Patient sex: M
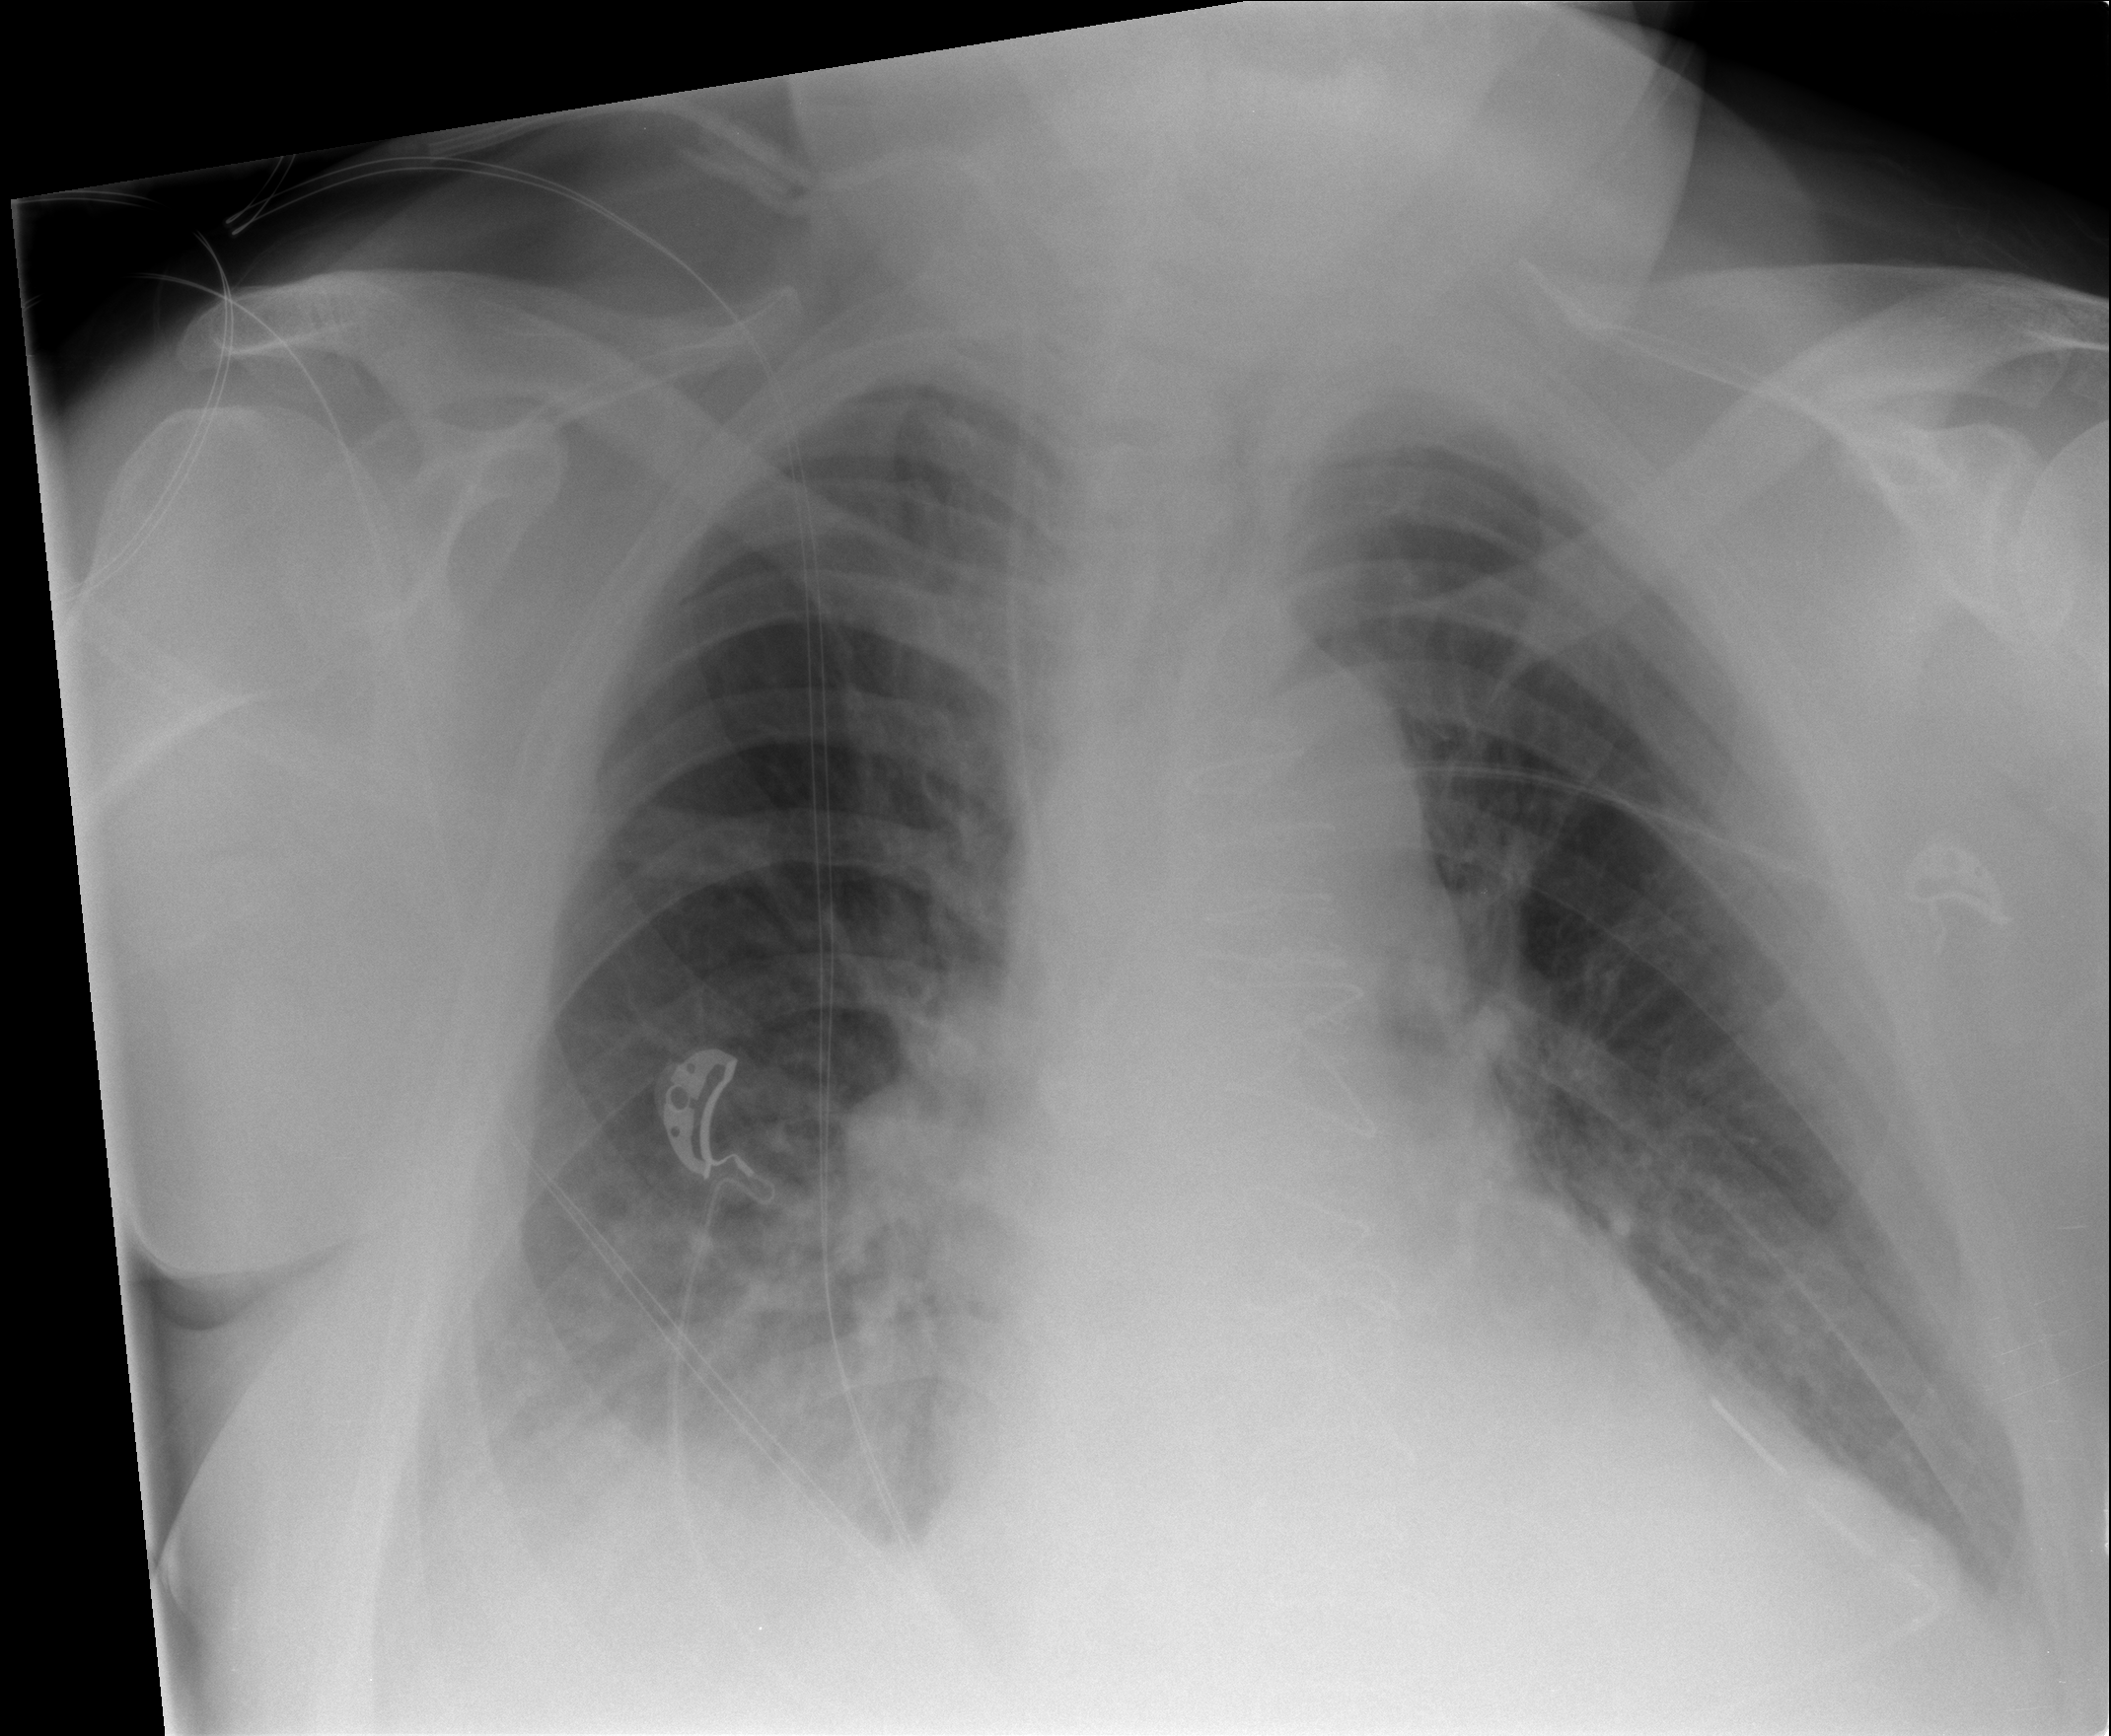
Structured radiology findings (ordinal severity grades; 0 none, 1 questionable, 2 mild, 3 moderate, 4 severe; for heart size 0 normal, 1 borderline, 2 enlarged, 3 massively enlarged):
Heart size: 2
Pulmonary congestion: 2
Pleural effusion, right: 2
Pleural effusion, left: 1
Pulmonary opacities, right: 0
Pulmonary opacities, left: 0
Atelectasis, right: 2
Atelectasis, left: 2